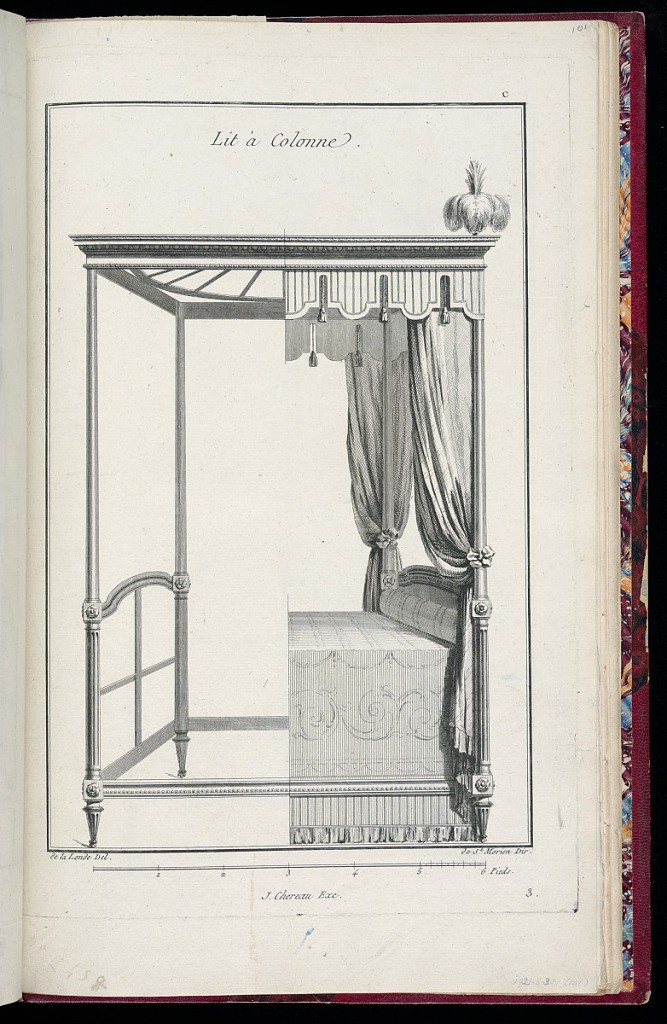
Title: Lit à Colonne
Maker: Richard de Lalonde, French, active 1780–96
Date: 1789
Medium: Etching on off-white laid paper
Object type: Print
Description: Design for a bed, split down the middle of the plate to show the bed frame construction (left) and the bed furnished (right). The bed is covered in a textile with arabesques, and the frame is carved with ornament motifs including fluting and rosettes. The bed has above it a canopy with striped drapes and tassels, as well as an ostrich feather. The plate is signed and numbered.